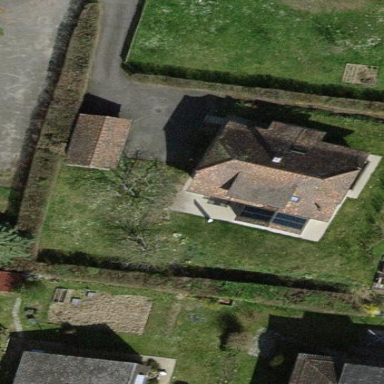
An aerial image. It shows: Hipped roof house.